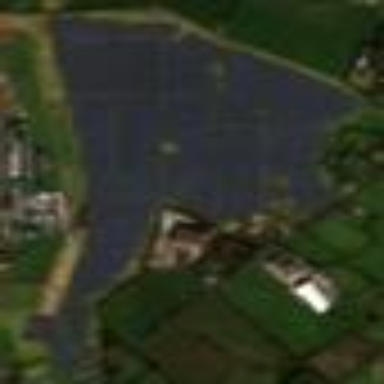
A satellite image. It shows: Solar power plant consisting of photovoltaic panels.